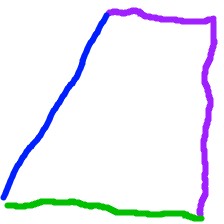
Shape: trapezoid